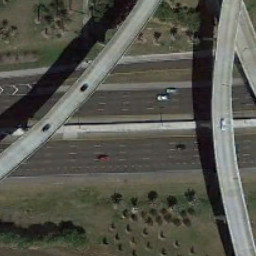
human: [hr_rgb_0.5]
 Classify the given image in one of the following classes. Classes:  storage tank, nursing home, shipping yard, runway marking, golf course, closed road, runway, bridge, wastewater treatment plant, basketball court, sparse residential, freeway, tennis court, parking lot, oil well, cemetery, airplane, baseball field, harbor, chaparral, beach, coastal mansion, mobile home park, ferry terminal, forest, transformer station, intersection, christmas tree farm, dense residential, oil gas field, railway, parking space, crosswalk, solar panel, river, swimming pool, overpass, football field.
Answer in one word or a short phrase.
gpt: overpass